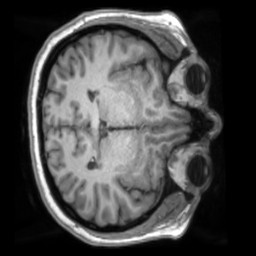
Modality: T1w
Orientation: axial
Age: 25
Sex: female
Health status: ill
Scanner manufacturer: siemens
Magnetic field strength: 3 T
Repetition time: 2.2 s
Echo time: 0.00157 s